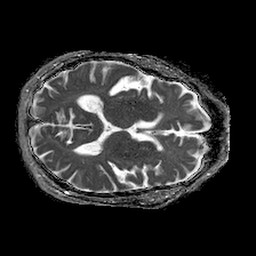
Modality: ADC
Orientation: axial
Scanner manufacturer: philips
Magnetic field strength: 1.5 T
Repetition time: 4.6 s
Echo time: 0.08528 s